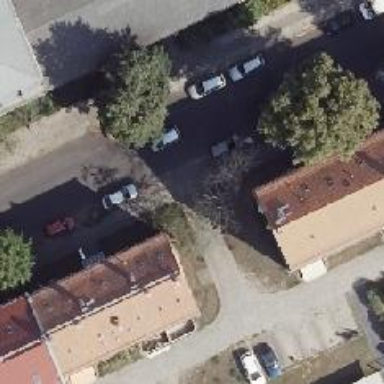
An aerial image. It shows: Driveway.